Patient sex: M
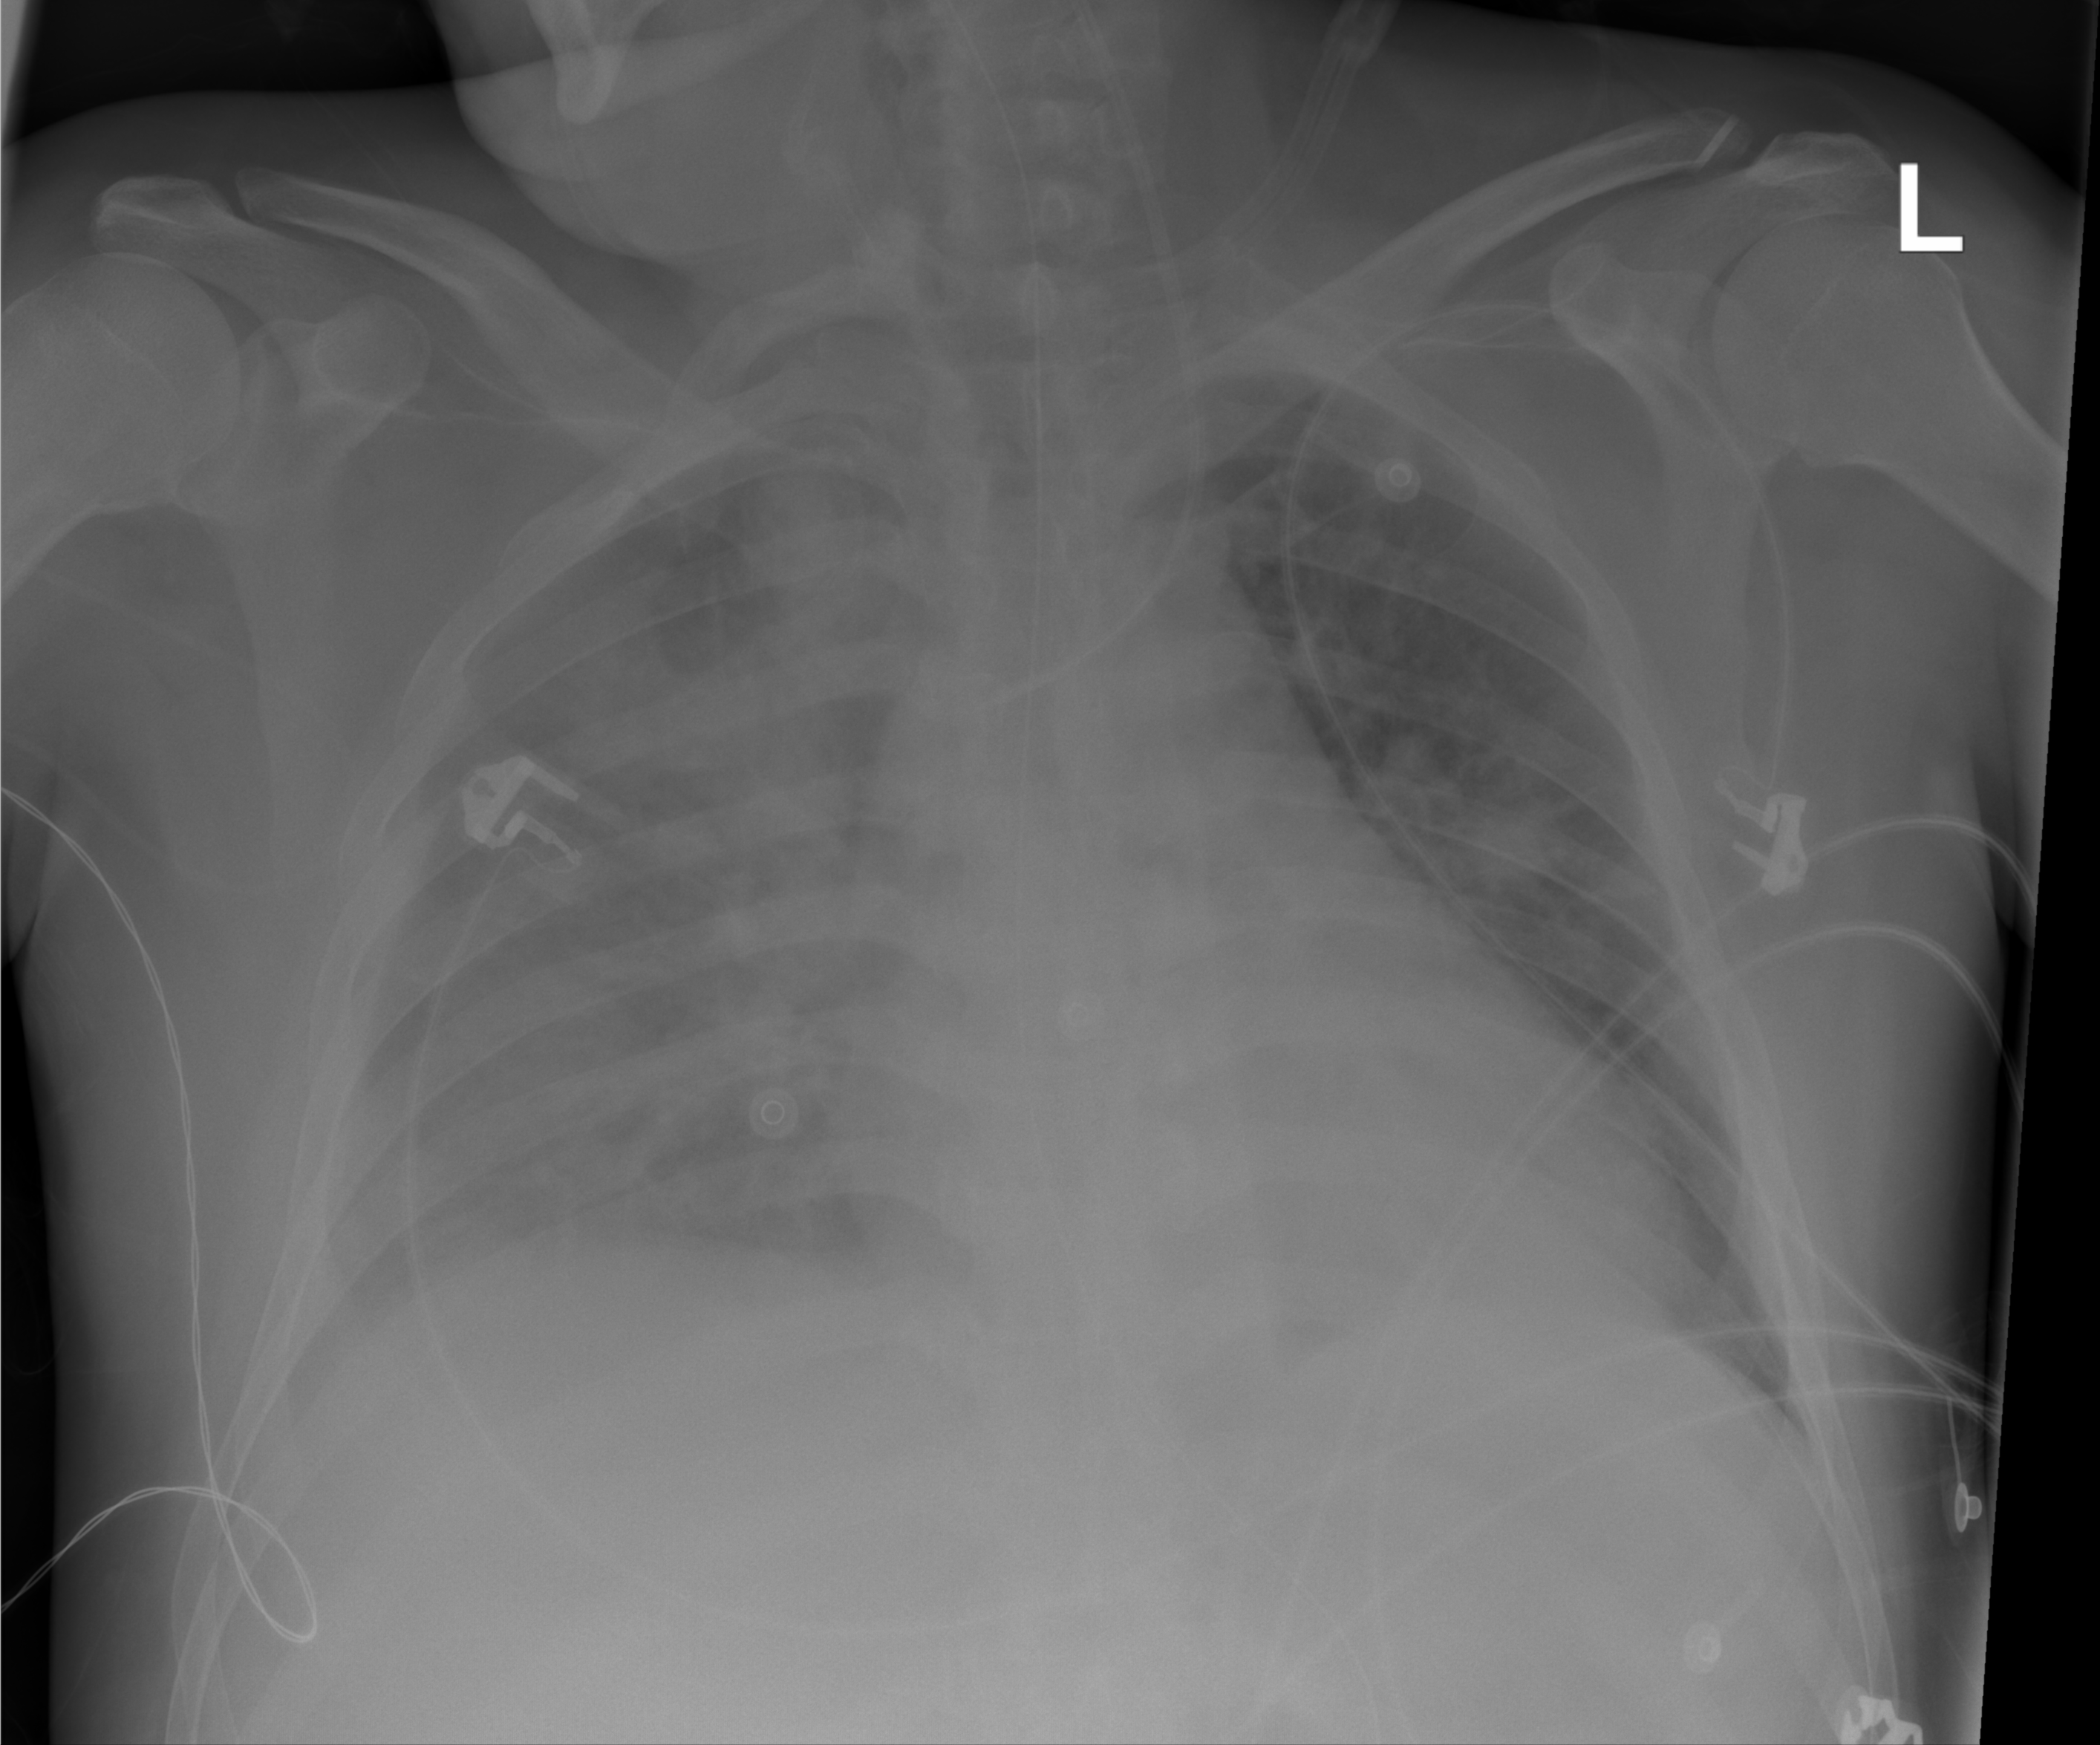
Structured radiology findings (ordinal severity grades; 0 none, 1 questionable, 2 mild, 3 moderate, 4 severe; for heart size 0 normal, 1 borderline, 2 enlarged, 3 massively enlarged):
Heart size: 1
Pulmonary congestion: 0
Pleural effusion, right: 3
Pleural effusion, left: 2
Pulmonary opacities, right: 3
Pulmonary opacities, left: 2
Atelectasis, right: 3
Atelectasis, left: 0